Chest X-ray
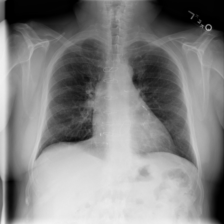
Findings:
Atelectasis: negative
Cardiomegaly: negative
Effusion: negative
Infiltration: negative
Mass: negative
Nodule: negative
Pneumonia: negative
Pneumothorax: negative
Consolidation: negative
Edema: negative
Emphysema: positive
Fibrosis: negative
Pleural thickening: negative
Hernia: negative